Question: Again i came back with a question.
1.I have a line drawing from a point (x2,y2) for which i do no the end point(Say point unknown as in the fig),but i knew the line length and the angle from the vector (x2,y2). Can any one help me how to calculate the unknown points.

Thanks,
Lokesh.
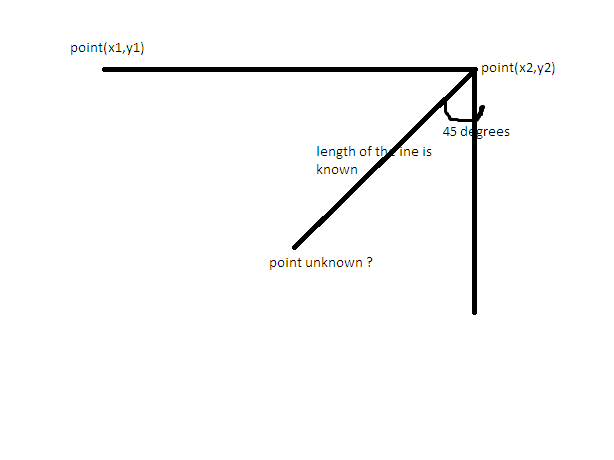
Answer: looks like a job for ... <URL>.
Consider the following diagram:
'''
/|
/B|
/ |
/ |
/ |
c / | a
/ |
/ |
/ _|
/A |C|
*----------+
b
'''
You know the angle 'B', it's 45. You also know 'C' is 90 because that's the "right angle" bit of the right angle triangle.
And, because the angles inside a triangle add up to 180, angle 'A' must also be 45.
You also know the length of the hypotenuse 'c'. With trigonometry, you can get the lengths of the other two sides with:
'''
a = c sin A
b = c cos B
'''
Then simply add those to your starting point (making sure you get the signs right) and you have your ending point.
For example, let's say your hypotenuse was '1.414213562', a number I just just picked at random off the top of my head :-)
The length 'a' is 'c sin A' or '1.414213562 * sin 45', which is '1.414213562 * 0.707106781' or '1'.
Wow, what were the chances of that? :-)
---
My children reminded me of the "soh cah toa" (pronounced so car toe ah) rule, where "opposite" and "adjacent" sides are location from the angle 'X':
'''
soh : sin X = opposite / hypotenuse
cah : cos X = adjacent / hypotenuse
toa : tan X = opposite / adjacent
/|
/ |
/ |
/ |
/ |
hyp / | opp
/ |
/ |
/ _|
/X | |
*----------+
adj
'''